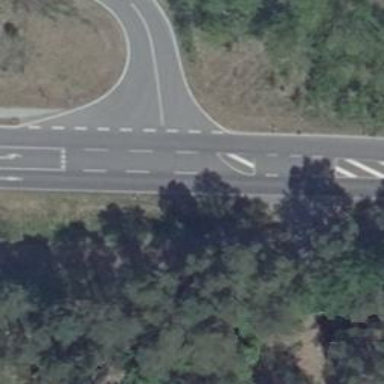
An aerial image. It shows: Tertiary road with asphalt surface.